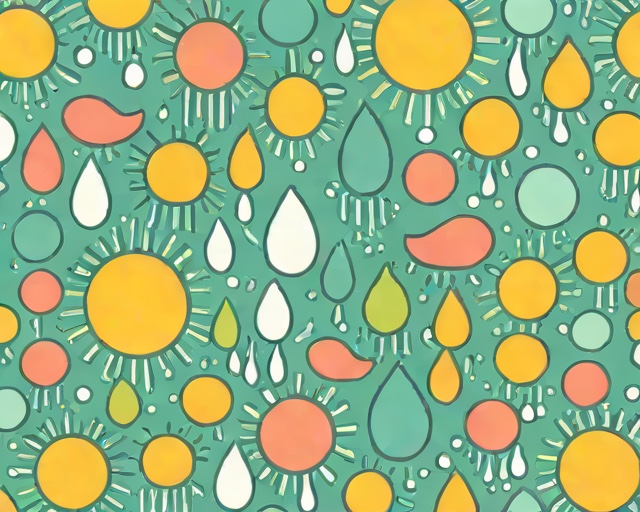
Category: Spring